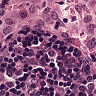
Metastatic tissue present: no